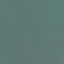
Land use / land cover: SeaLake